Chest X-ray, PA view. Patient: 22 years old, sex F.
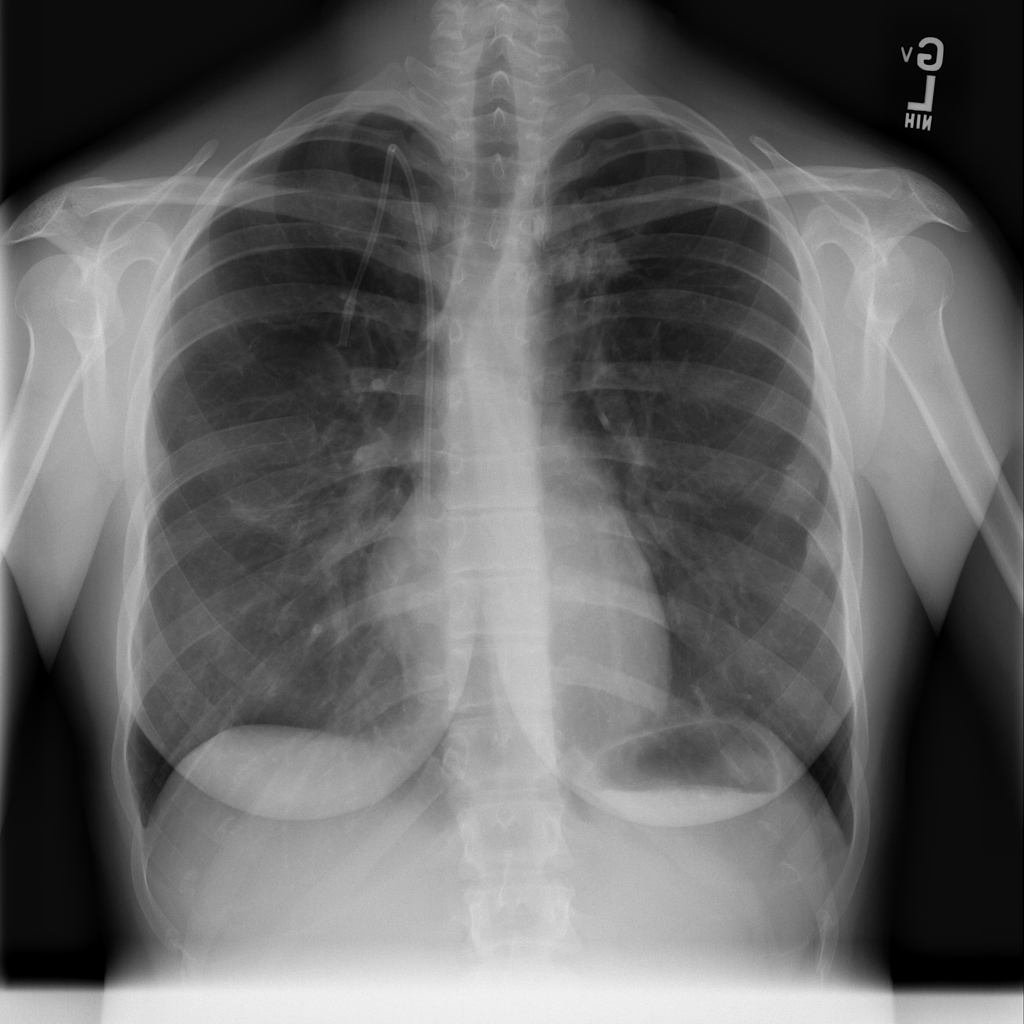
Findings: Pneumothorax